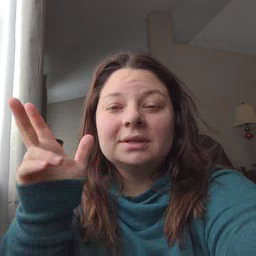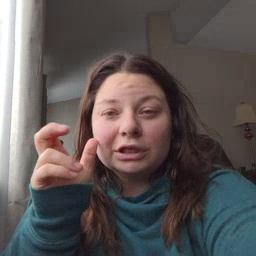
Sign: hear